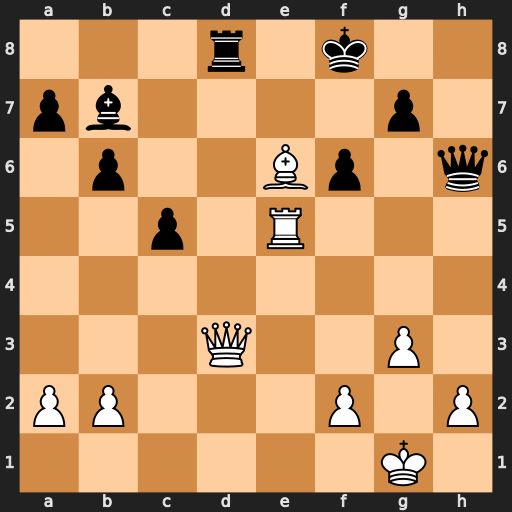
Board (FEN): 3r1k2/pb4p1/1p2Bp1q/2p1R3/8/3Q2P1/PP3P1P/6K1
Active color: w
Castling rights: -
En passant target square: -
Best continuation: Qxd8#